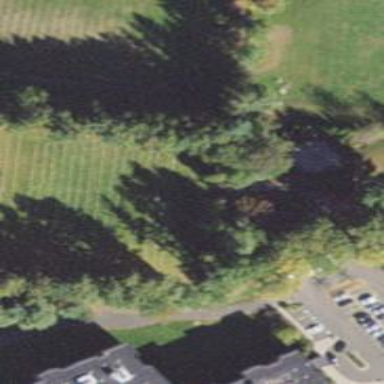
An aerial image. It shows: Private cemetery with landuse designation.